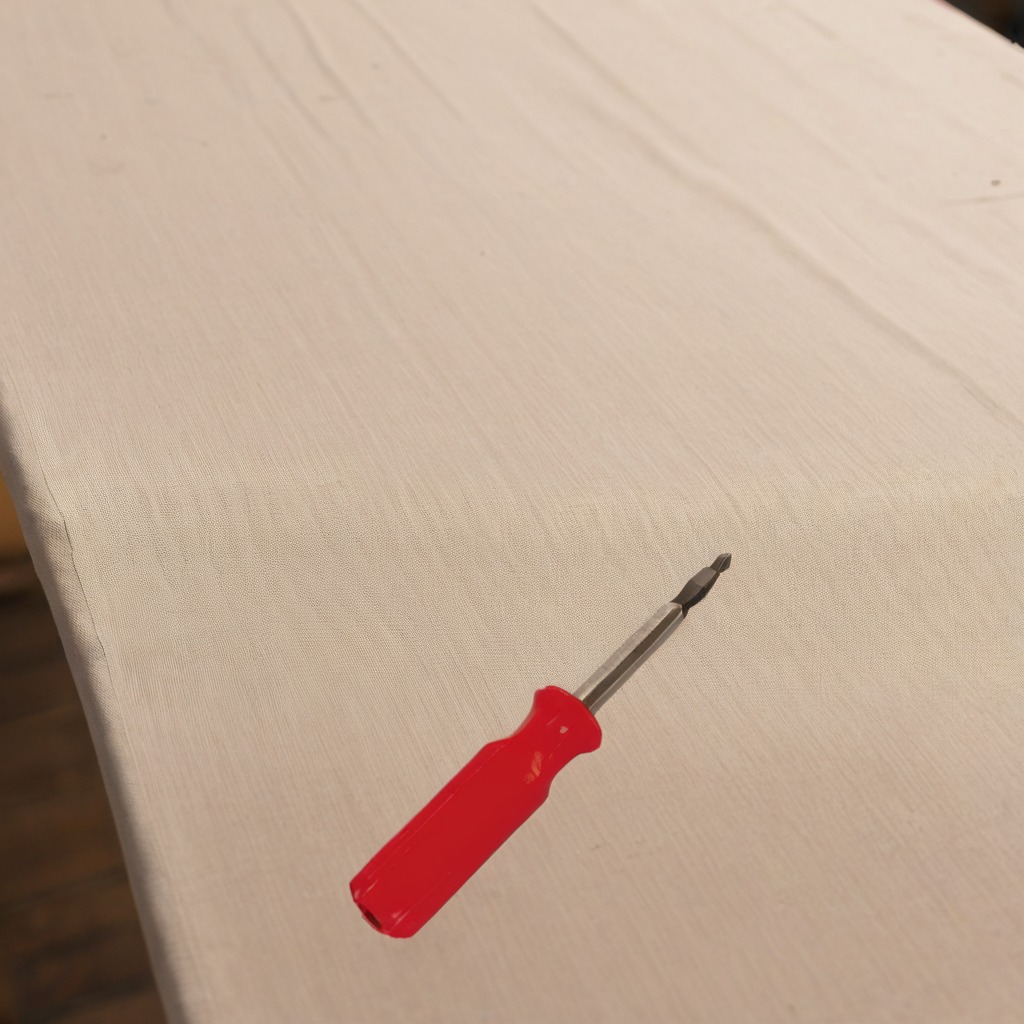
A screwdriver is lying on a wooden table.